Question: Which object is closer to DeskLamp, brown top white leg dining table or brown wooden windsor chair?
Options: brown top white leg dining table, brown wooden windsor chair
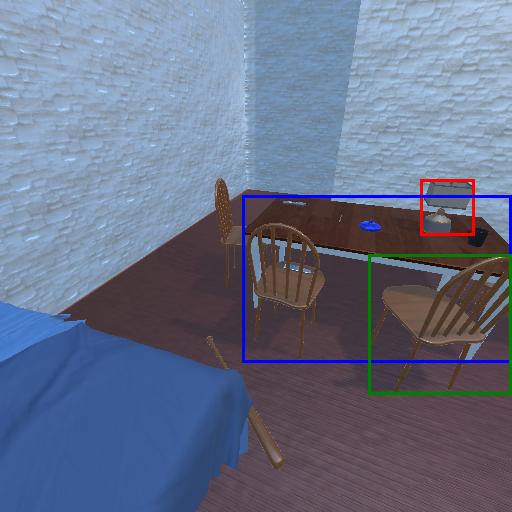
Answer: brown top white leg dining table